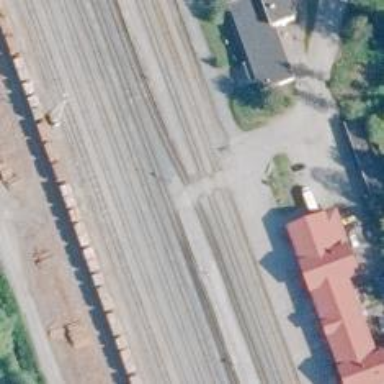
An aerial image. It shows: Railway crossing with saltire marking.